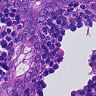
Metastatic tissue present: yes